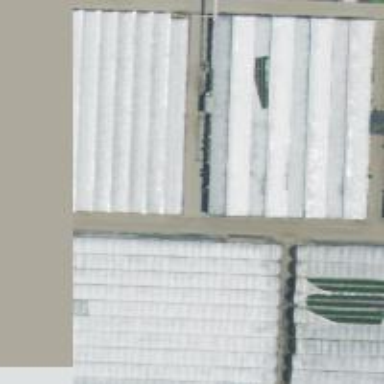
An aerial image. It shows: Greenhouse.